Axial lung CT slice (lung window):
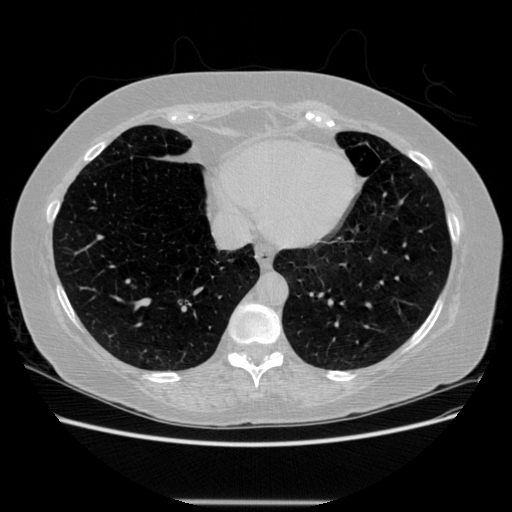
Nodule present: no